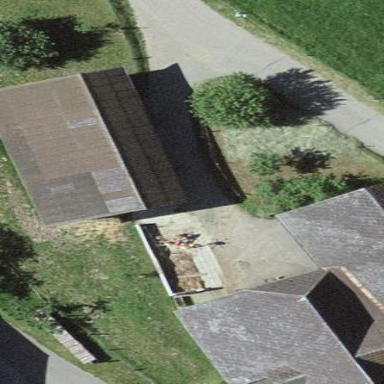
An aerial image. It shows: Shed building.